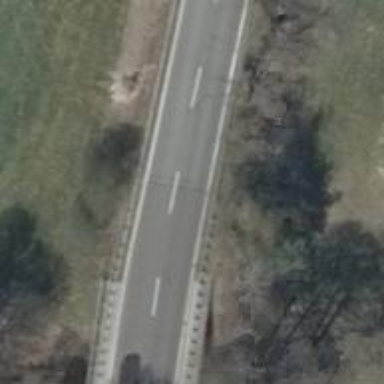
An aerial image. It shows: Tertiary road with asphalt surface.